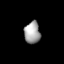
Tissue: lung
Cell type: Endothelial cells
Senescence score: 0.5875
Nuclear area (px): 343
Mean DAPI intensity: 162.834